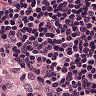
Metastatic tissue present: no